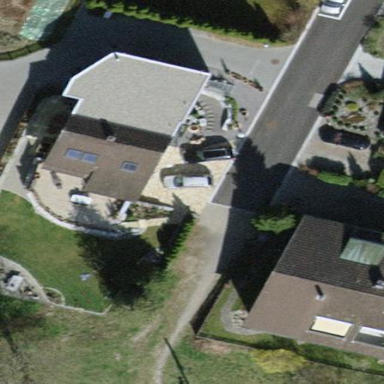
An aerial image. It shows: Building with tiled roof.